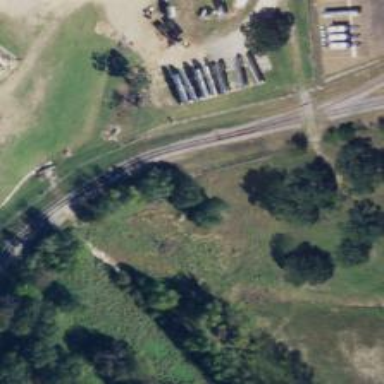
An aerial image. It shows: Railway spur service.